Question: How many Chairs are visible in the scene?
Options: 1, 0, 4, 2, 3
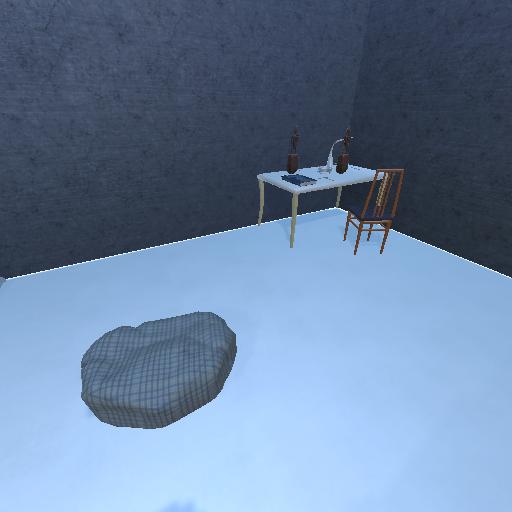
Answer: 1